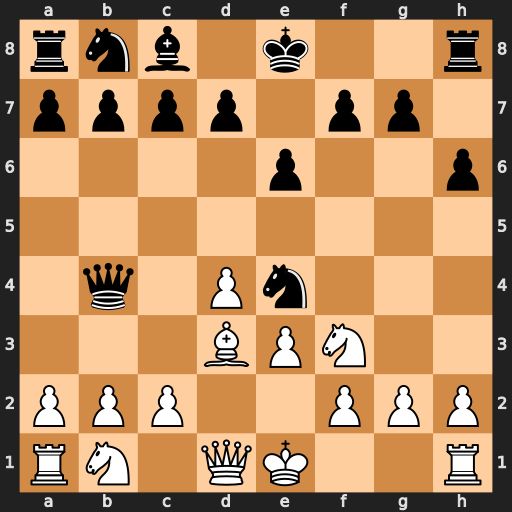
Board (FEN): rnb1k2r/pppp1pp1/4p2p/8/1q1Pn3/3BPN2/PPP2PPP/RN1QK2R
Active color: w
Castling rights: KQkq
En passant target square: -
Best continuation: c3 Qxb2 Bxe4